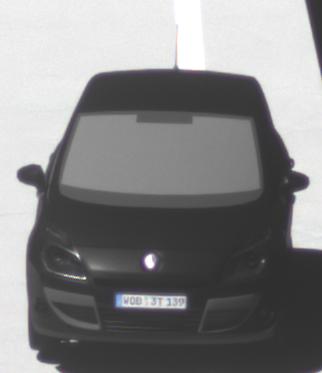
Make: Renault
Model: Scénic 1.6 16V 110
Detailed model: Scénic (III)
Model produced from: 2009/06
Model produced until: 2010/08
Doors: 5
Color: black
Road condition: dry road
Daytime: midday
Contrast: high contrast